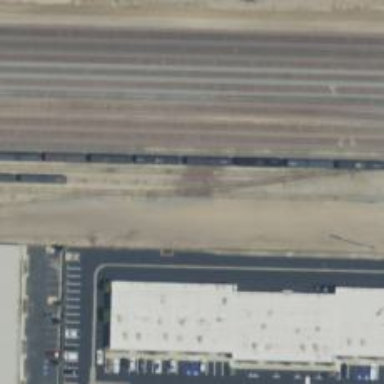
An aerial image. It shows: Railway yard in service.